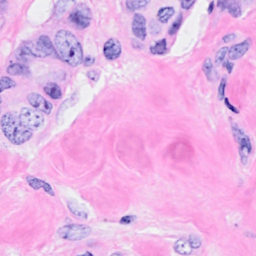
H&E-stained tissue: Breast